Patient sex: M
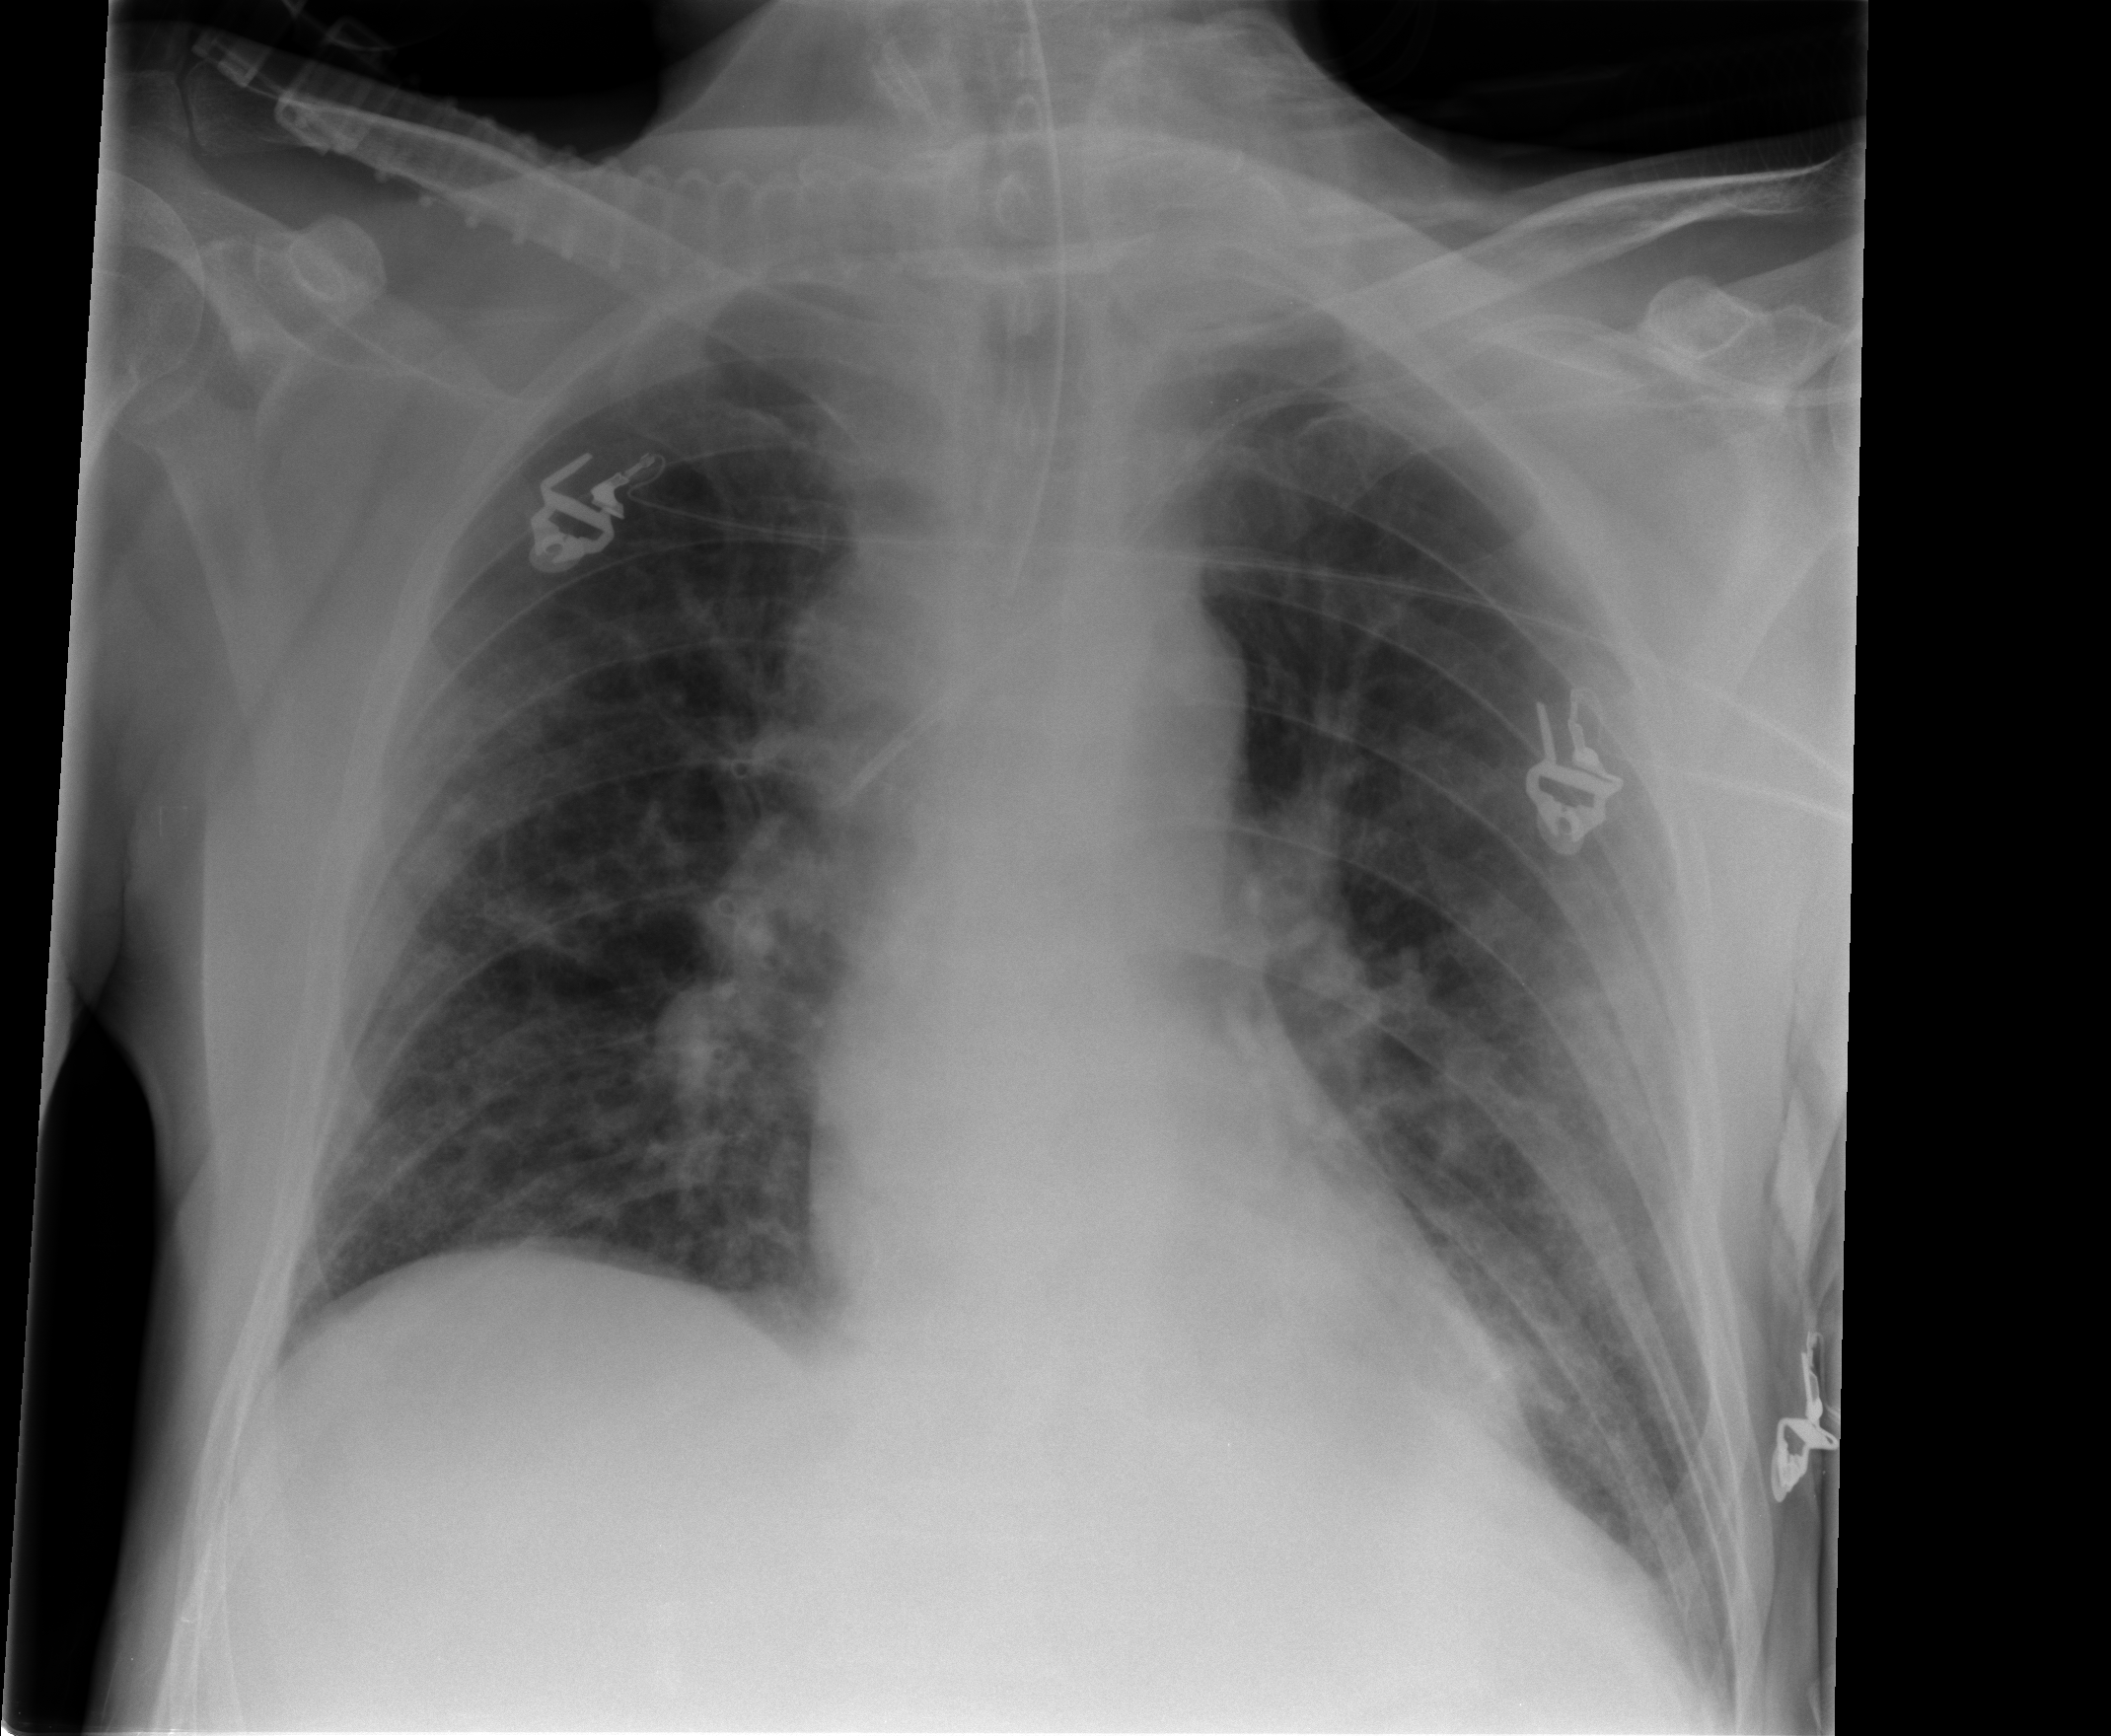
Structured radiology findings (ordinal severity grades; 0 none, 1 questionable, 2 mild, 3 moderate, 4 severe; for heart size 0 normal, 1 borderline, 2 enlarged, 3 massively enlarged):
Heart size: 0
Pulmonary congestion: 2
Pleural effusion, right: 0
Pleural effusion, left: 1
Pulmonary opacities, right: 2
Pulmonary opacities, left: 2
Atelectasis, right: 2
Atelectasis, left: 2